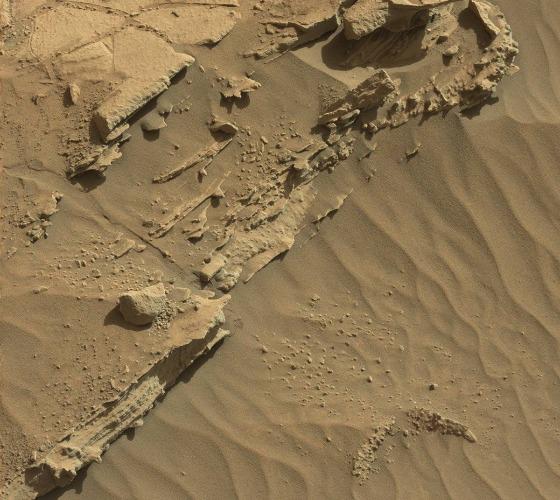
Terrain classes present: Bedrock, Gravel / Sand / Soil, Rock, Shadow